Question: i dont know, why the button are disappear after the toolbar set to hide and unhide.
how can i fix it?
setup a button code
'''
-(void)viewDidAppear:(BOOL)animated {
//NSLog(@"viewDidAppear ");
[self becomeFirstResponder];
//Create a button
UIBarButtonItem *back = [[UIBarButtonItem alloc]
initWithBarButtonSystemItem:UIBarButtonSystemItemRewind
target:self action:@selector(goback:)];
UIBarButtonItem *fixspace1 = [[UIBarButtonItem alloc]
initWithBarButtonSystemItem:UIBarButtonSystemItemFlexibleSpace
target:self action:nil];
UIBarButtonItem *next = [[UIBarButtonItem alloc]
initWithBarButtonSystemItem:UIBarButtonSystemItemFastForward
target:self action:@selector(gofwd:)];
UIBarButtonItem *stop = [[UIBarButtonItem alloc]
initWithBarButtonSystemItem:UIBarButtonSystemItemStop
target:self action:@selector(stopload:)];
UIBarButtonItem *refresh = [[UIBarButtonItem alloc]
initWithBarButtonSystemItem:UIBarButtonSystemItemRefresh
target:self action:@selector(refreshWeb:)];
[self.navigationController.toolbar setItems:[NSArray arrayWithObjects:fixspace1, back, fixspace1, stop, fixspace1, next, fixspace1, nil] animated:YES];
[self.navigationItem setRightBarButtonItem:refresh animated:YES];
[self.navigationController.view addSubview:self.navigationController.toolbar];
[stop release];
[next release];
[back release];
[refresh release];
[fixspace1 release];
}
'''
and i setup my button at this method
'''
-(void)viewDidAppear:(BOOL)animated
'''
this code use for hide toolbar
'''
[self.navigationController setNavigationBarHidden:YES animated:YES];
[[UIApplication sharedApplication] setStatusBarHidden:YES animated:YES];
[self.navigationController setToolbarHidden:YES animated:YES];
'''

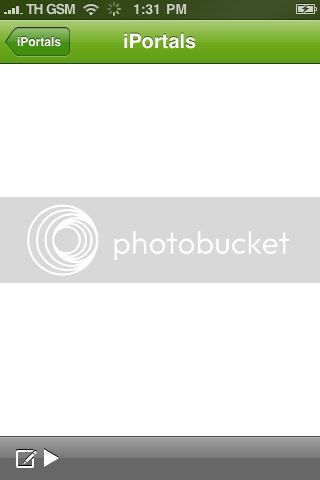
Answer: The <URL> also lists the 'toolbar' property as read-only and specifically warns
> You should not modify the UIToolbar
object directly.
Therefore, try changing
'''
[self.navigationController.toolbar setItems:[NSArray arrayWithObjects:fixspace1, back, fixspace1, stop, fixspace1, next, fixspace1, nil] animated:YES];
'''
to
'''
[self setToolbarItems:[NSArray arrayWithObjects:fixspace1, back, fixspace1, stop, fixspace1, next, fixspace1, nil] animated:YES];
'''